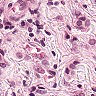
Metastatic tissue present: yes